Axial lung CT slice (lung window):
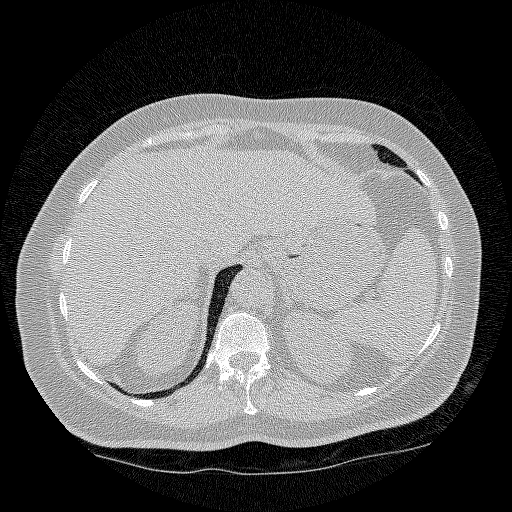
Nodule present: no